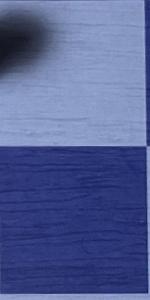
Label: Empty